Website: apple
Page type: customer-info-address
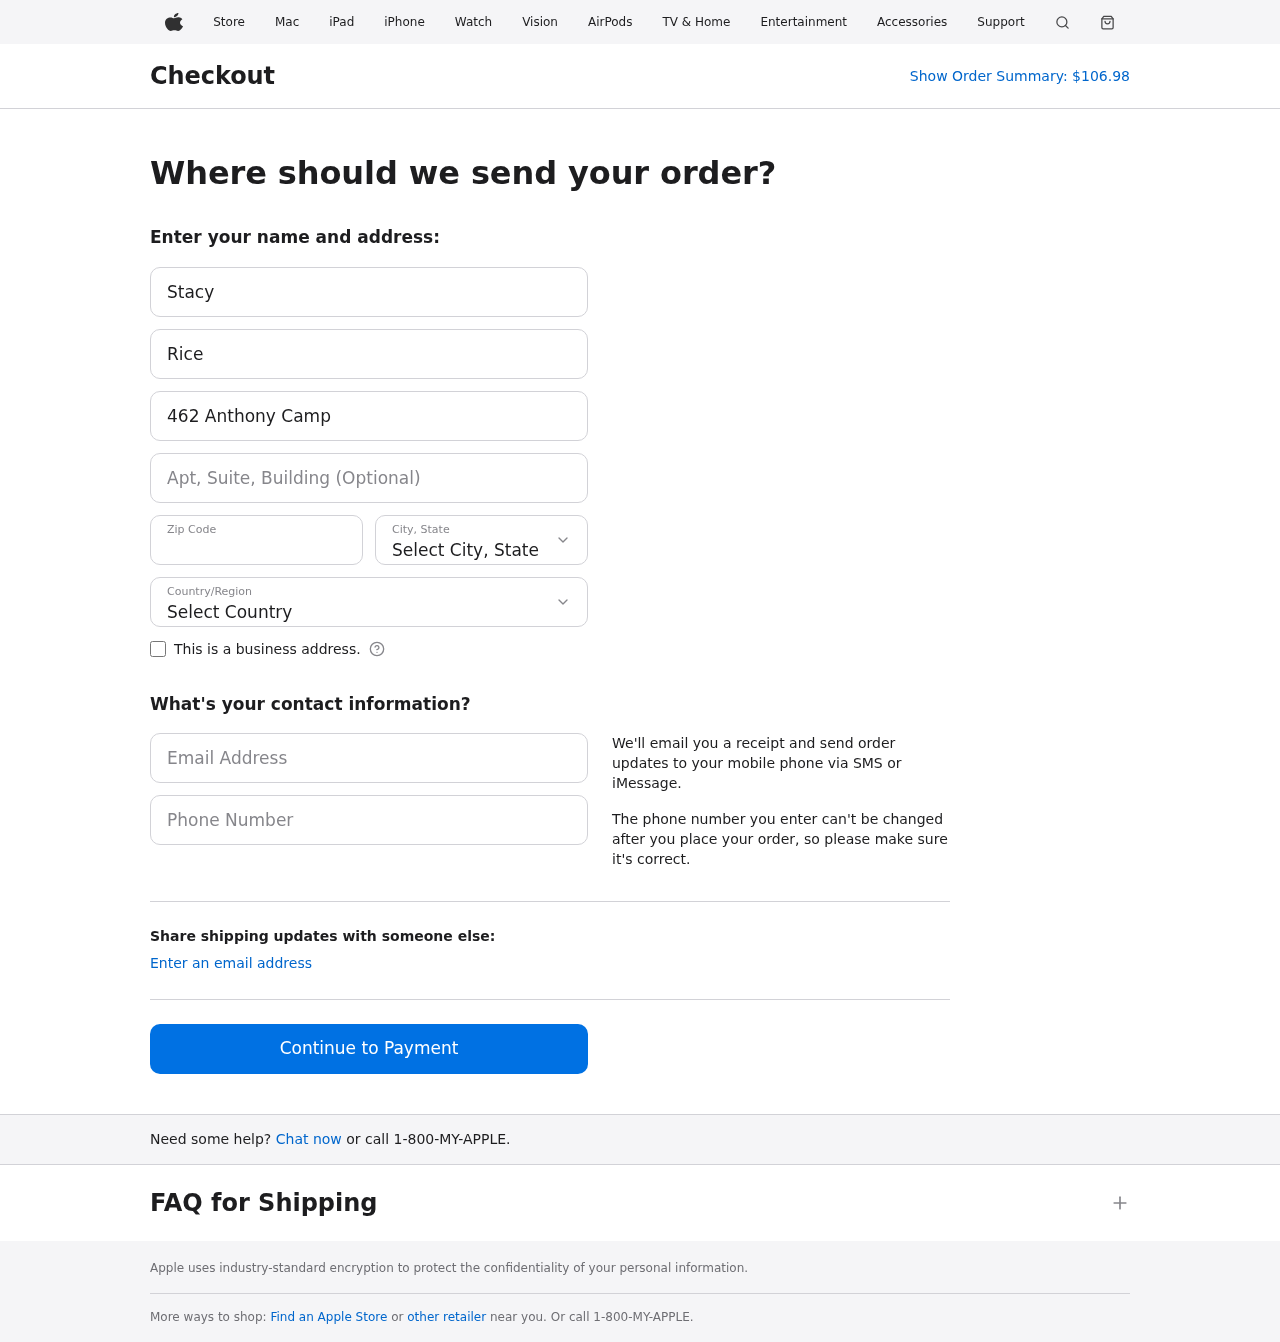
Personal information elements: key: PII_CITY_STATE
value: Sherichester, KS
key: PII_COUNTRY
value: United States
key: PII_EMAIL
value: stacyrice@hotmail.com
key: PII_FIRSTNAME
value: Stacy
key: PII_LASTNAME
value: Rice
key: PII_PHONE
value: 2033382869
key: PII_POSTCODE
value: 07375
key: PII_STREET
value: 462 Anthony Camp
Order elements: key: ORDER_TOTAL
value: $106.98